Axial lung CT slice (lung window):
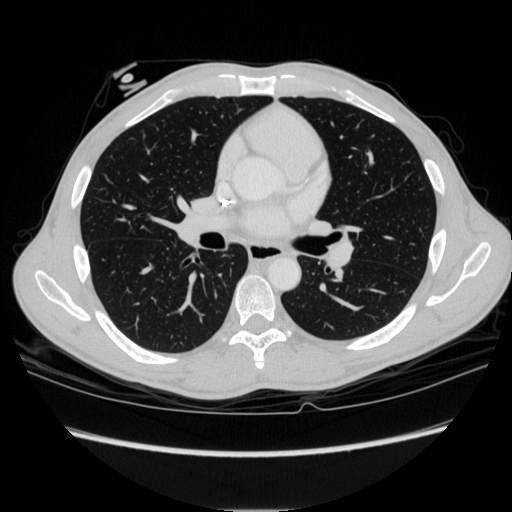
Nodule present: no